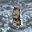
Label: 1